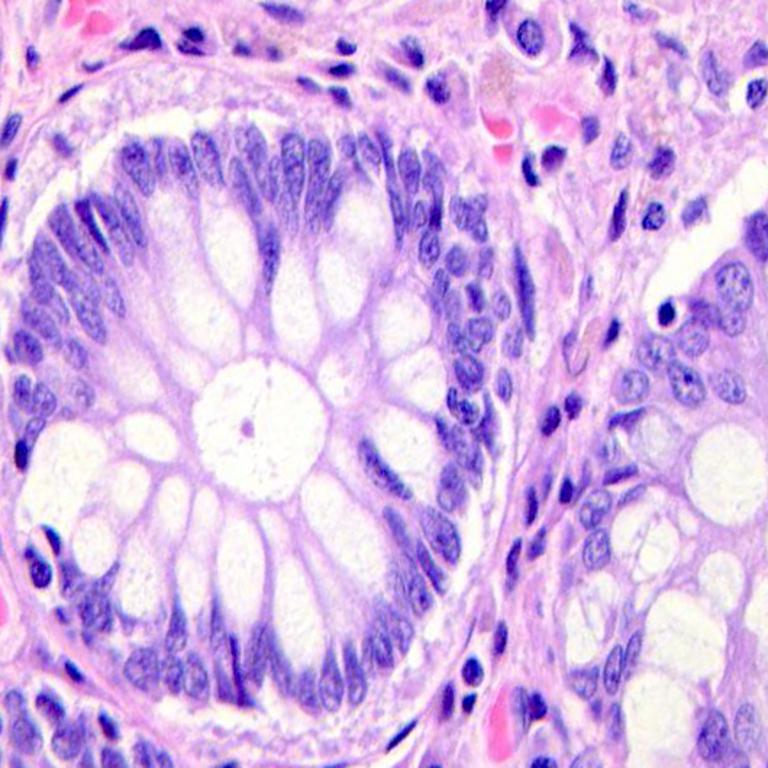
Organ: colon
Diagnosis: benign